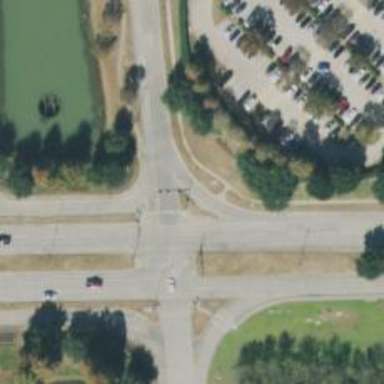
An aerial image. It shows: Secondary link road.